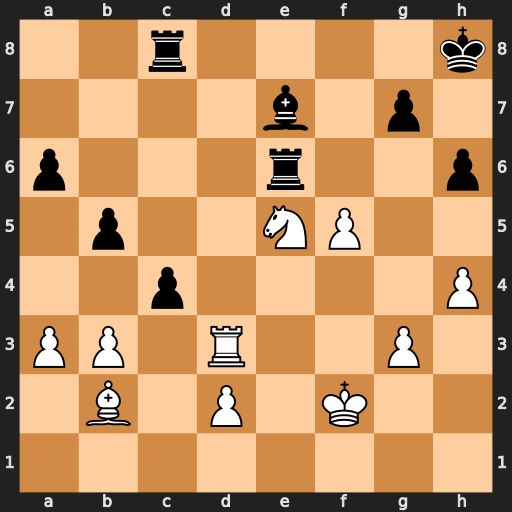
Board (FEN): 2r4k/4b1p1/p3r2p/1p2NP2/2p4P/PP1R2P1/1B1P1K2/8
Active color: w
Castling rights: -
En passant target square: -
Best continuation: fxe6 cxd3 Ng6+ Kh7 Nxe7